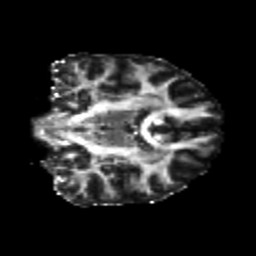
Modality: FA
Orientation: coronal
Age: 20
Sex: male
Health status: healthy
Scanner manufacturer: philips
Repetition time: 7.387 s
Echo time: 0.08599 s